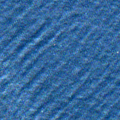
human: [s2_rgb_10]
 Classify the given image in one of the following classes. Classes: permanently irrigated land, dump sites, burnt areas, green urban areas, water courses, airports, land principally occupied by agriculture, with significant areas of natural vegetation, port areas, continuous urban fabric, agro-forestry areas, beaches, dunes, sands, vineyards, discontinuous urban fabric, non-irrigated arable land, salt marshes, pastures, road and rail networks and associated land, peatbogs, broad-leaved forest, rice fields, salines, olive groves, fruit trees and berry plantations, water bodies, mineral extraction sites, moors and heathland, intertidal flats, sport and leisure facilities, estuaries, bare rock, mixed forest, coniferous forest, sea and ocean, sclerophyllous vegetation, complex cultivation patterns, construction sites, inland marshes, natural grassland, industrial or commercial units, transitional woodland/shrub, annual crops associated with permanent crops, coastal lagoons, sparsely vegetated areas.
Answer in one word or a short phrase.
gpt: sea and ocean